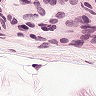
Metastatic tissue present: no